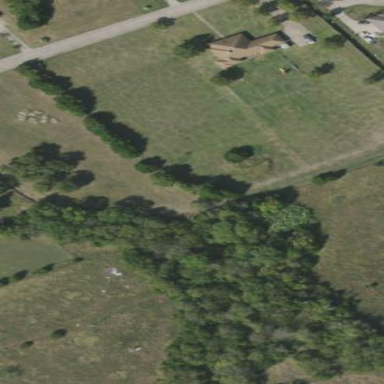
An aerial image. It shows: Grassy plot in green zone.